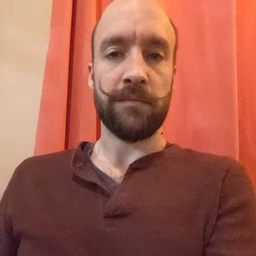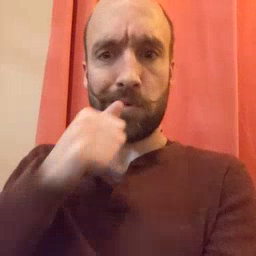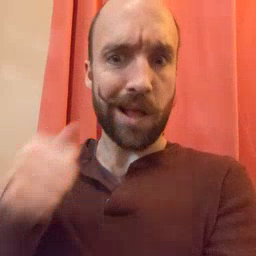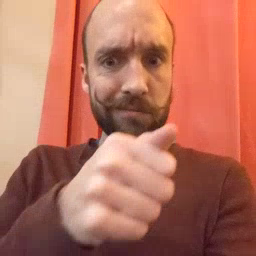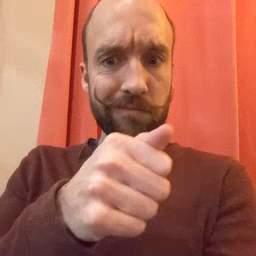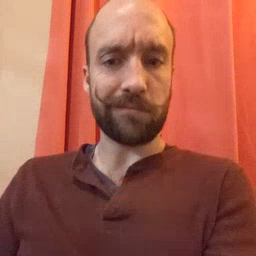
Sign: hide